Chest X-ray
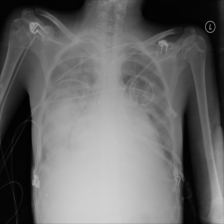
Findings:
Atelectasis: negative
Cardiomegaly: positive
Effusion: positive
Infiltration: negative
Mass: negative
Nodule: negative
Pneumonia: negative
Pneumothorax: negative
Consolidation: negative
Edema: negative
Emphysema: negative
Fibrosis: negative
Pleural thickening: negative
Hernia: negative